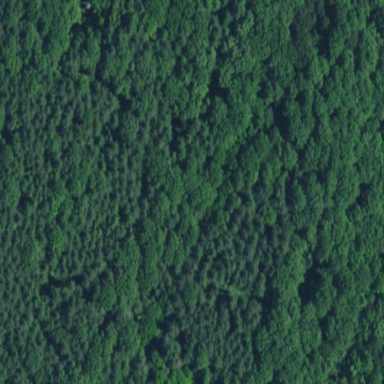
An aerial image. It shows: Evergreen woodland with needle-leaved trees.